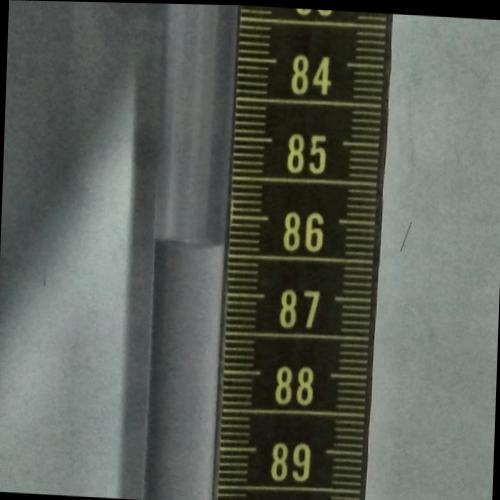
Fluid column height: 86.4 cm